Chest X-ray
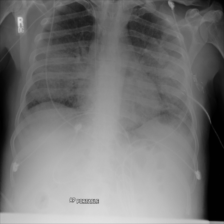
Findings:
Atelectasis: negative
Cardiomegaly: negative
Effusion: negative
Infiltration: negative
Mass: negative
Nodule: negative
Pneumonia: negative
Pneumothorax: negative
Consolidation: negative
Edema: negative
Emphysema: negative
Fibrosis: negative
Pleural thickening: negative
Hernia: negative